Aerial crown-view tile of a tropical tree (Barro Colorado Island, Panama), acquired 20241112:
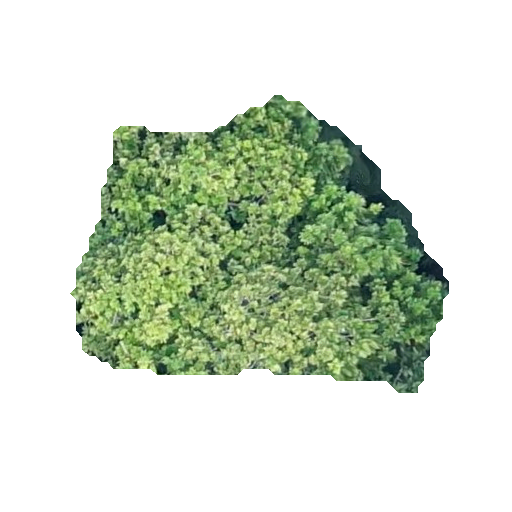
Species: Anacardium excelsum
GBIF accepted scientific name: Anacardium excelsum
Crown area: 123.892 m²